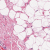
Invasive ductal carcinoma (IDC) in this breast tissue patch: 0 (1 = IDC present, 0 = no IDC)